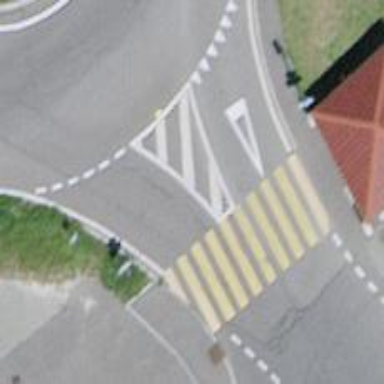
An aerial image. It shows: Marked crossing on footway.